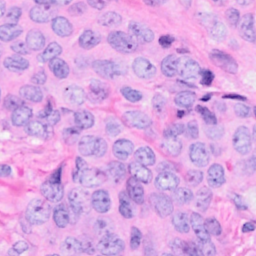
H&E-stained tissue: Breast